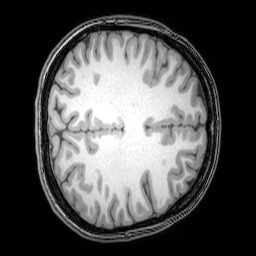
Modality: T1w
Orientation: axial
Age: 21
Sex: female
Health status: healthy
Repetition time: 0.081 s
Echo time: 0.037 s